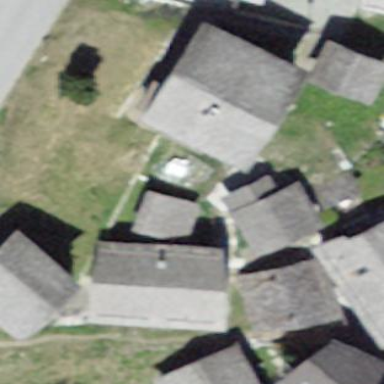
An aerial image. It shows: Building with tile roof.